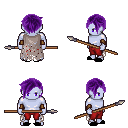
a pixel art fantasy rpg character, male body template, dark elf, purple skin, gray tattered cape, red pants, purple pixie cut hairstyle, leather bracers, black slippers, spear, four views (front, back, left, right), 2x2 character sprite sheet, small pixel art, hard edges, no anti-aliasing